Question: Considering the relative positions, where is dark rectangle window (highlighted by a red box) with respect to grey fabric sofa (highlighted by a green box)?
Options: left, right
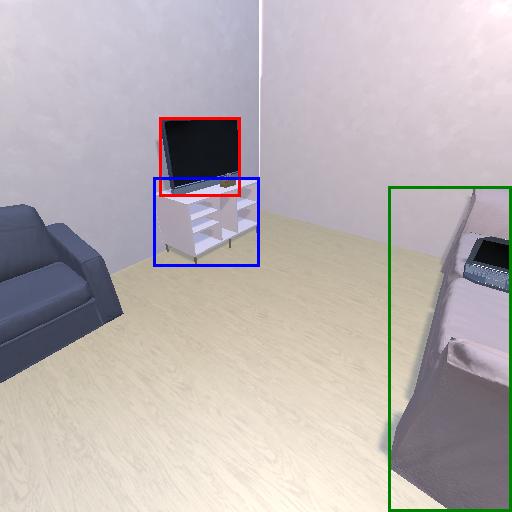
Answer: left